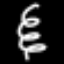
Label: squiggle